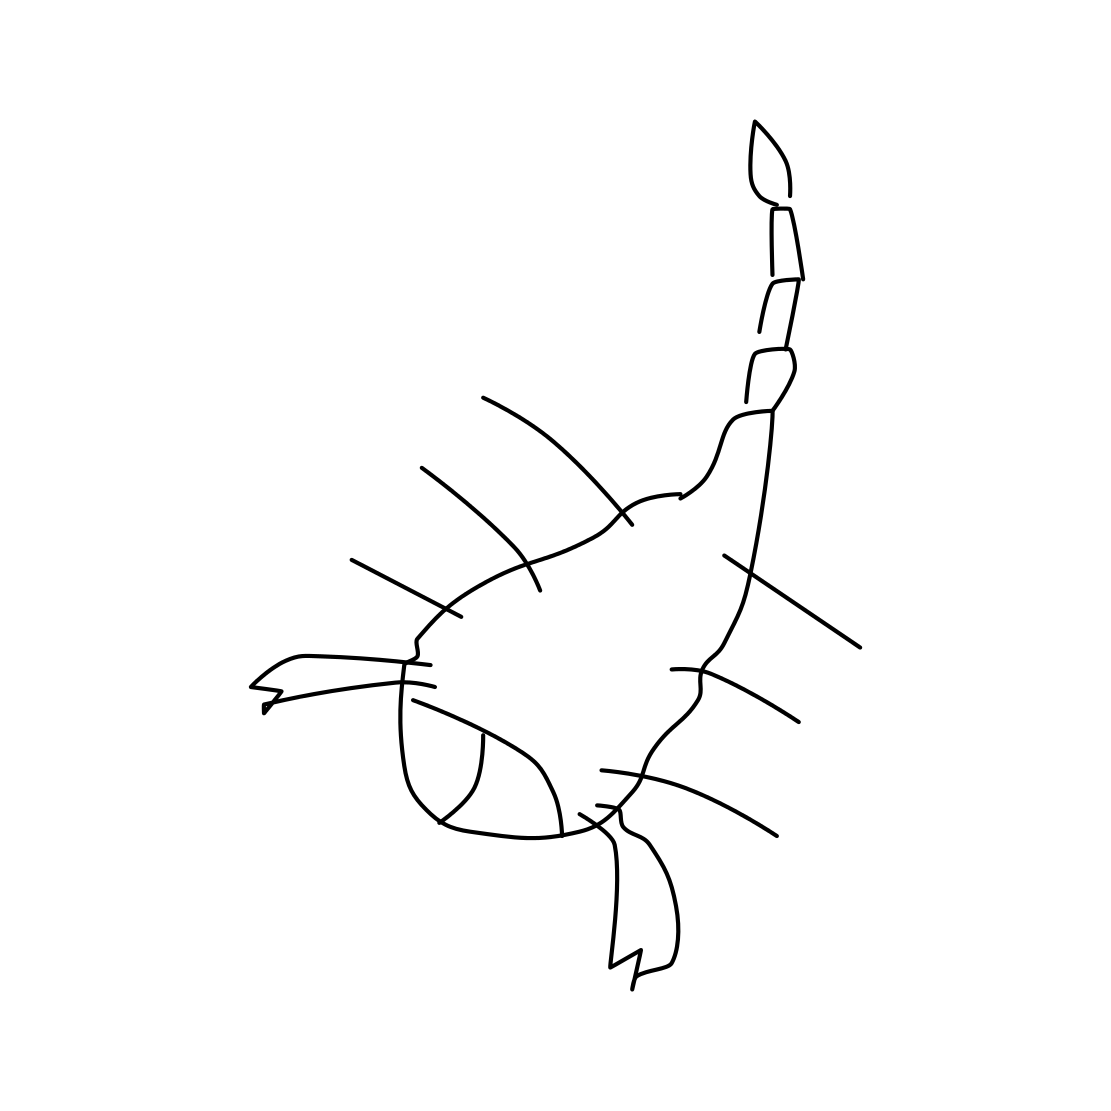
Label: scorpion